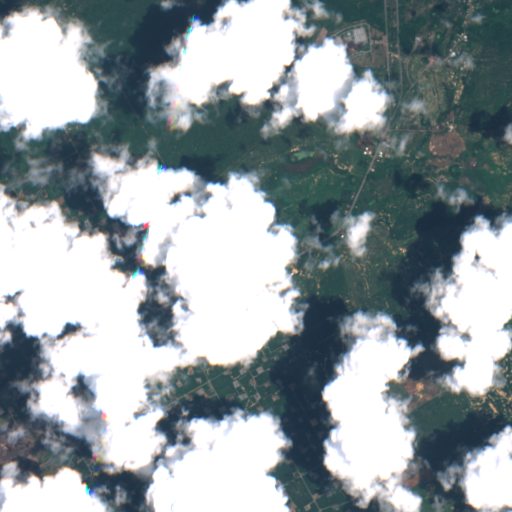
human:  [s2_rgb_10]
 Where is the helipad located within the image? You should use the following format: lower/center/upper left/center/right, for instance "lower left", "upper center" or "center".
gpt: The helipad is located in the upper right of the image.
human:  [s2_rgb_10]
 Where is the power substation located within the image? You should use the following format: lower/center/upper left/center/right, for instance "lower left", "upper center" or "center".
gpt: The power substation is located in the lower left of the image.
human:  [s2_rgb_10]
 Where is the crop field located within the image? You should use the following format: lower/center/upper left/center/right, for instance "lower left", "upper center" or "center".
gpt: There is no crop field in the image.